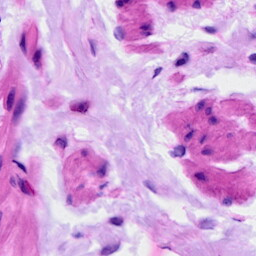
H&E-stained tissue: Ovarian